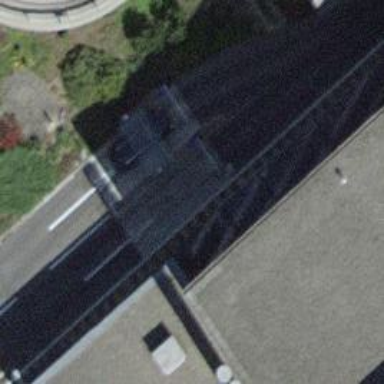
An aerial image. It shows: Lift gate barrier.